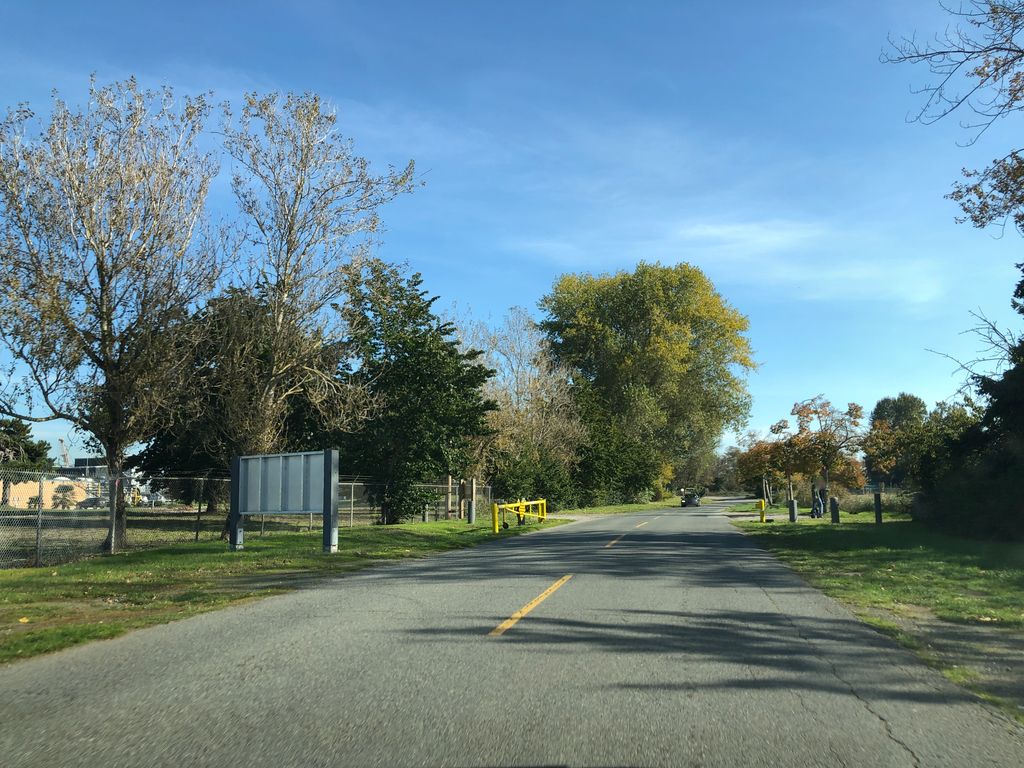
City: vancouver